Question: Here is my relevant codes.my out put is like this.

I need to send to query.
here is my code
Here is my ajax request with jquery
'''
<script type="text/javascript">
$(document).ready(function() {
var region = document.getElementById('region').value;
var tsrId = document.getElementById('tsrId').value;
$('#tsrId').autocomplete({
serviceUrl: 'getTsrId.html',
data: ({queryData : {region:region,tsrId:tsrId}}),
//delimiter: ",",
transformResult: function(response) {
return {suggestions: $.map($.parseJSON(response), function(item) {return { value: item.name, data: item.id };
})};}});});
</script>
'''
here is the HTML form
'''
<td>Region</td>
<td><input type="text" name="region" id="region"><div class="autocomplete-suggestions"></div></td>
<td>TSR ID</td>
<td><input type="text" name="tsrId" id="tsrId" maxlength="8"><div class="autocomplete-suggestions2"></div></td>
'''
here is my controller
'''
@RequestMapping(value = "/getTsrId", method = RequestMethod.GET)
public @ResponseBody List<TSRMaster> getTsrId(@RequestParam String tagName,@RequestBody QueryData queryData) {
List<TSRMaster> tsrMasterList=new ArrayList<TSRMaster>();
tsrMasterList=gpsdao.getTsrIdList(queryData.getRegion(),queryData.getTsrId());
return tsrMasterList;
}
'''
here is my bean class for requestMapping
'''
public class QueryData {
private String region;
private String tsrId;
public String getRegion() {
return region;
}
public void setRegion(String region) {
this.region = region;
}
public String getTsrId() {
return tsrId;
}
public void setTsrId(String tsrId) {
this.tsrId = tsrId;
}
}
'''
Please help me to sort out this issue..is there any other alternative solution, please mention that path below
thanks.
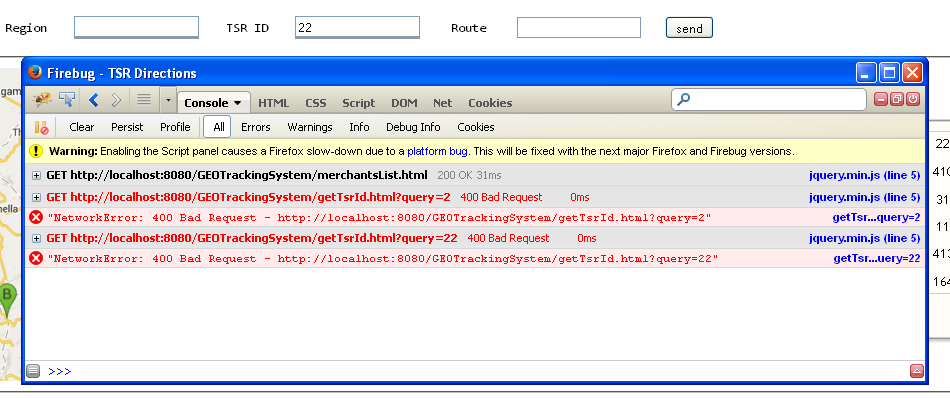
Answer: The only way I have been able to make this work so far is to call 'JSON.stringify()' on the client, which turns a JavaScript Object into a JSON String. (To be cross browser compatible you would need <URL>
Then you send this as a String parameter to Spring and parse it there using the <URL> library.
'''
data: ({queryData : JSON.stringify({region:region,tsrId:tsrId}})),
'''
'''
RequestMapping(value = "/getTsrId", method = RequestMethod.GET)
public @ResponseBody List<TSRMaster> getTsrId(@RequestParam String tagName,@RequestParam String queryData) {
ObjectMapper myMapper = new ObjectMapper();
QueryData myQueryData = myMapper.readValue(queryData, QueryData.class);
List<TSRMaster> tsrMasterList=new ArrayList<TSRMaster>();
tsrMasterList=gpsdao.getTsrIdList(myQueryData.getRegion(),queryData.getTsrId());
return tsrMasterList;
}
'''